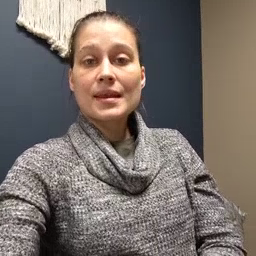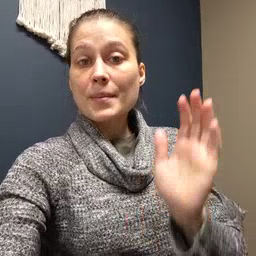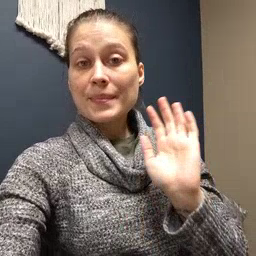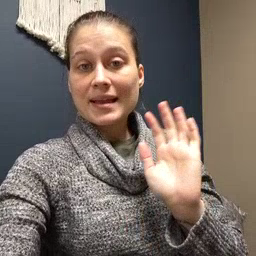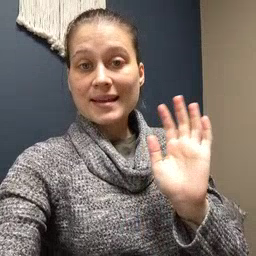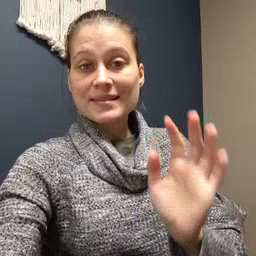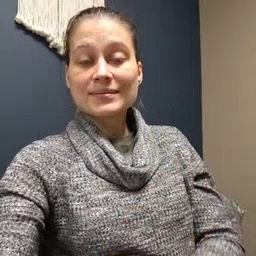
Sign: bye